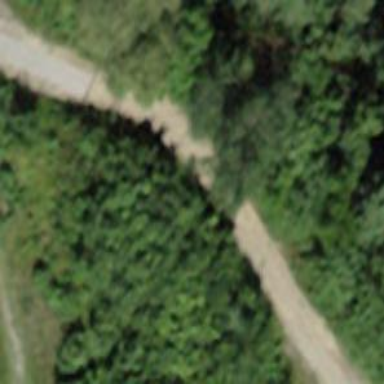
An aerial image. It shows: Unpaved path.